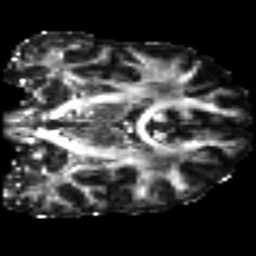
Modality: FA
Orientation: coronal
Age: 32
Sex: male
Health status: ill
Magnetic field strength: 3 T
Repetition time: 9 s
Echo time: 0.093 s